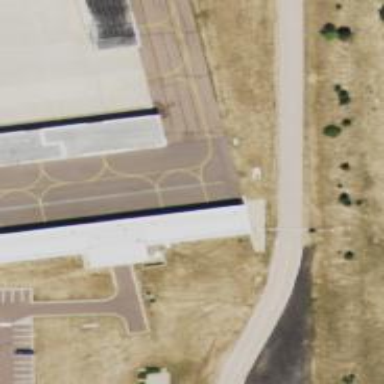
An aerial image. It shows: View of taxiway at the airport.